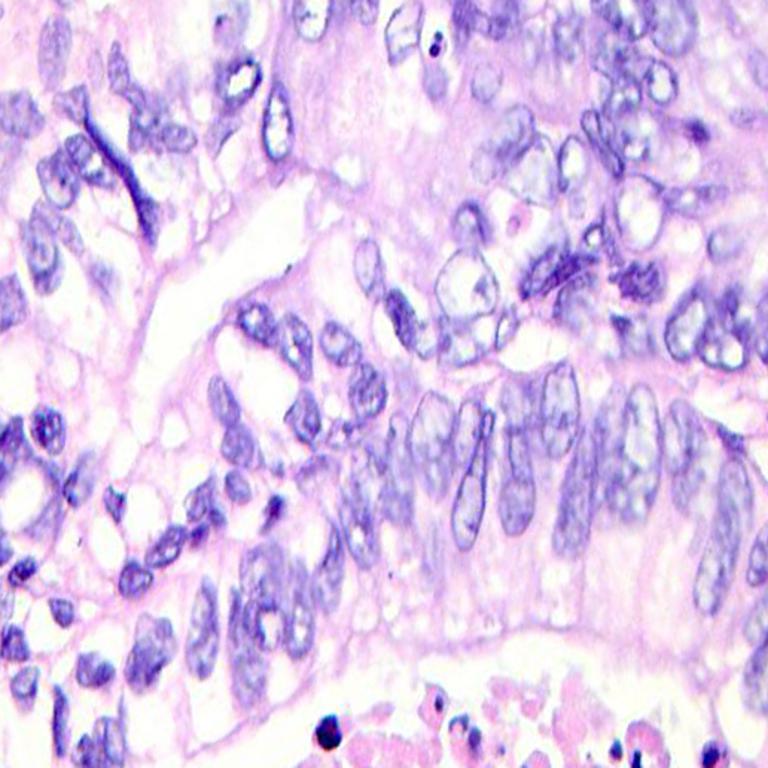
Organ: colon
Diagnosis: adenocarcinomas